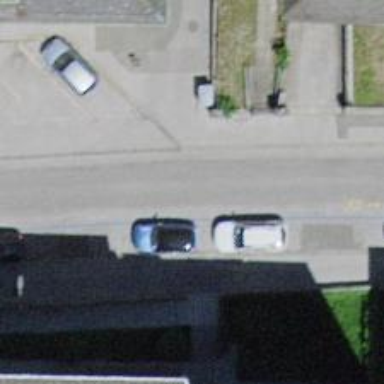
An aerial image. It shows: Residential road with asphalt surface and designated cycle lane on the left.